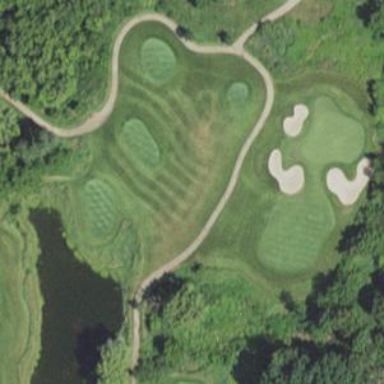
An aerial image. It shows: Rough grassy area used for golf.